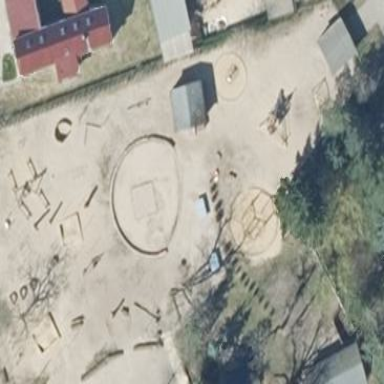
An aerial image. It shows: Playground area for leisure activities on the land.